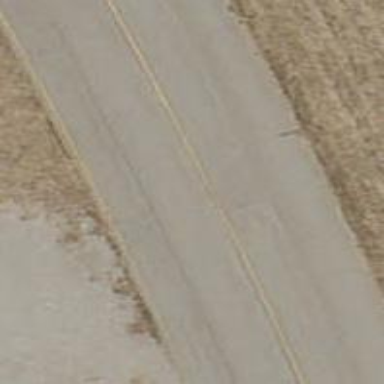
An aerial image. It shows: View of taxiway at the airport.